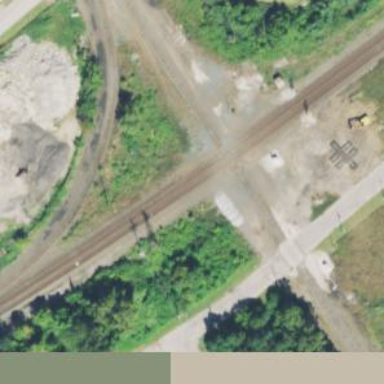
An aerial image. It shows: Railway crossing.